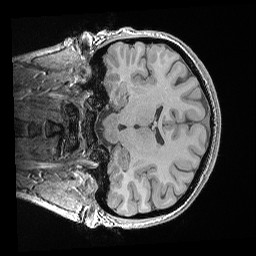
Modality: T1w
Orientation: coronal
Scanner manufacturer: siemens
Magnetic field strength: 3 T
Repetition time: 0.02 s
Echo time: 0.00492 s